Question: I am working on an application to cutomize the switch user and logon screen of Windows 7.
My application is built as a wizard,a dn on the last step, I want the user to be able to view the Switch User screen by pressing a button, like he/she would do by Start menu:

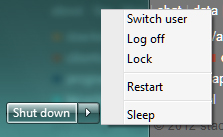
Answer: Lifted from <URL>:
'''
using System;
using System.Runtime.InteropServices;
using System.ComponentModel;
class Program
{
[DllImport("wtsapi32.dll", SetLastError = true)]
static extern bool WTSDisconnectSession(IntPtr hServer, int sessionId, bool bWait);
const int WTS_CURRENT_SESSION = -1;
static readonly IntPtr WTS_CURRENT_SERVER_HANDLE = IntPtr.Zero;
static void Main(string[] args)
{
if (!WTSDisconnectSession(WTS_CURRENT_SERVER_HANDLE,
WTS_CURRENT_SESSION, false))
throw new Win32Exception();
}
}
'''